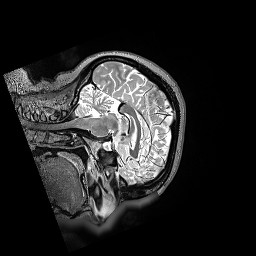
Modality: T2w
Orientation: sagittal
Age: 47
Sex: male